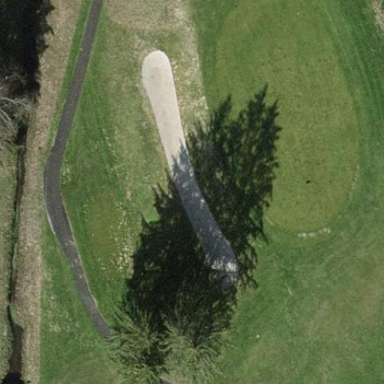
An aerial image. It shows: Golf bunker filled with natural sand.